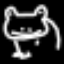
Label: frog